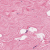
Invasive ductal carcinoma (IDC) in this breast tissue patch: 0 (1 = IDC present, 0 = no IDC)